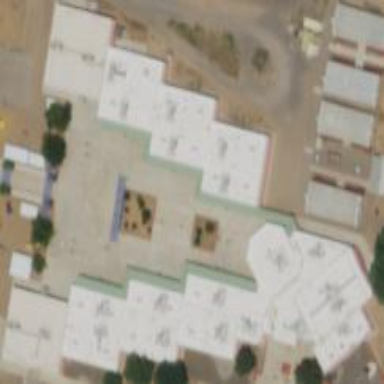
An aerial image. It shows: School building.